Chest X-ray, AP view. Patient: 56 years old, sex F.
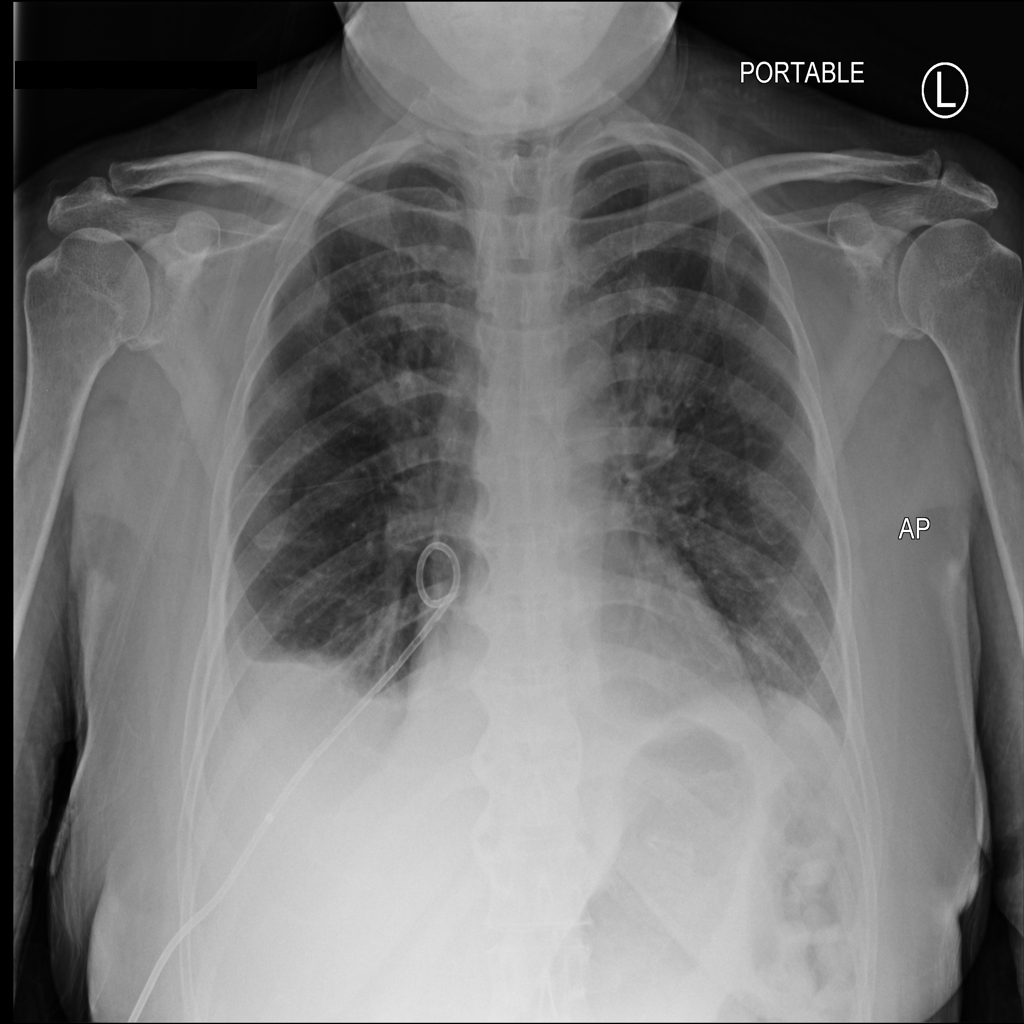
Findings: No Finding